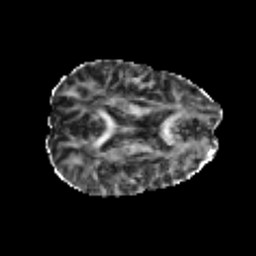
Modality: FA
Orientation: axial
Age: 20
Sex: male
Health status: healthy
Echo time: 0.074 s